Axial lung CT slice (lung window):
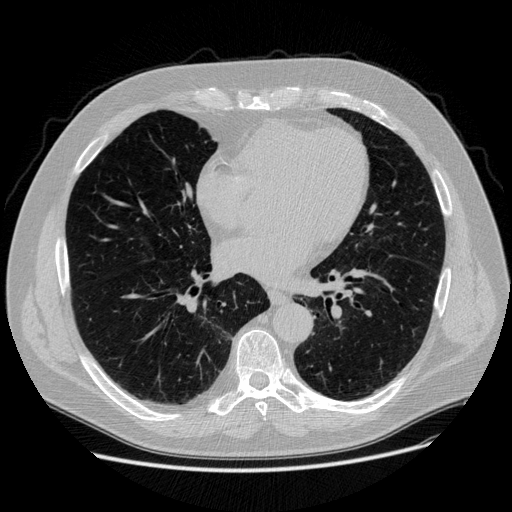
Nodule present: no